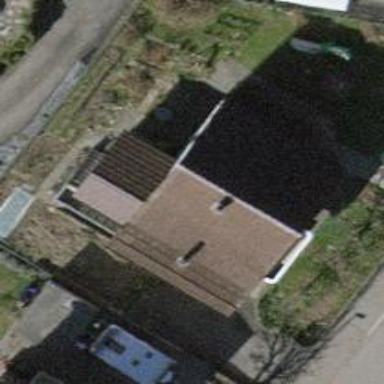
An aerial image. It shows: Detached building.